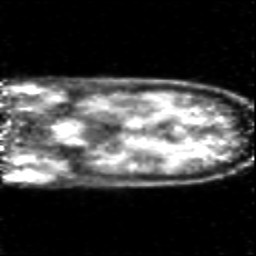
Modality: PET
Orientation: coronal
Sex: female
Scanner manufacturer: siemens